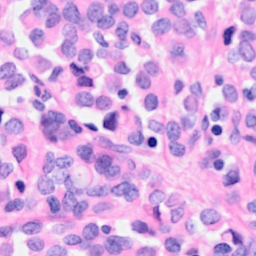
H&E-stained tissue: Breast